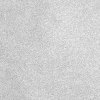
Atmospheric dust classification: dusty